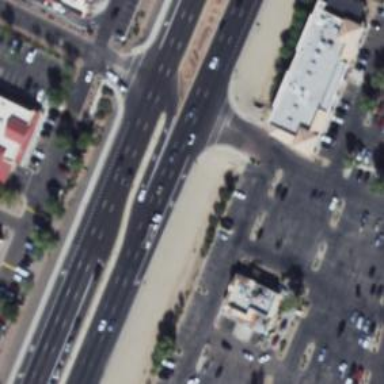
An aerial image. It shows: Asphalt road designated as trunk highway.